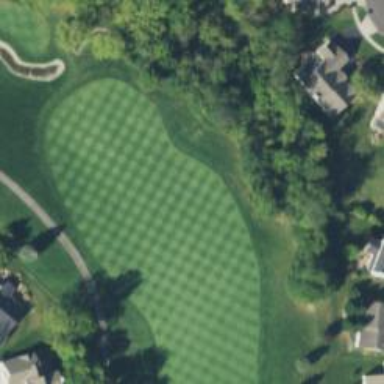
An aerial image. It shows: Golf hole.